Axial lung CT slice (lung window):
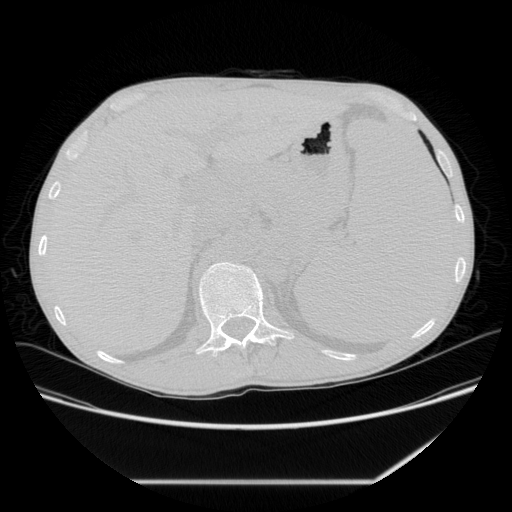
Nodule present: no